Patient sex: M
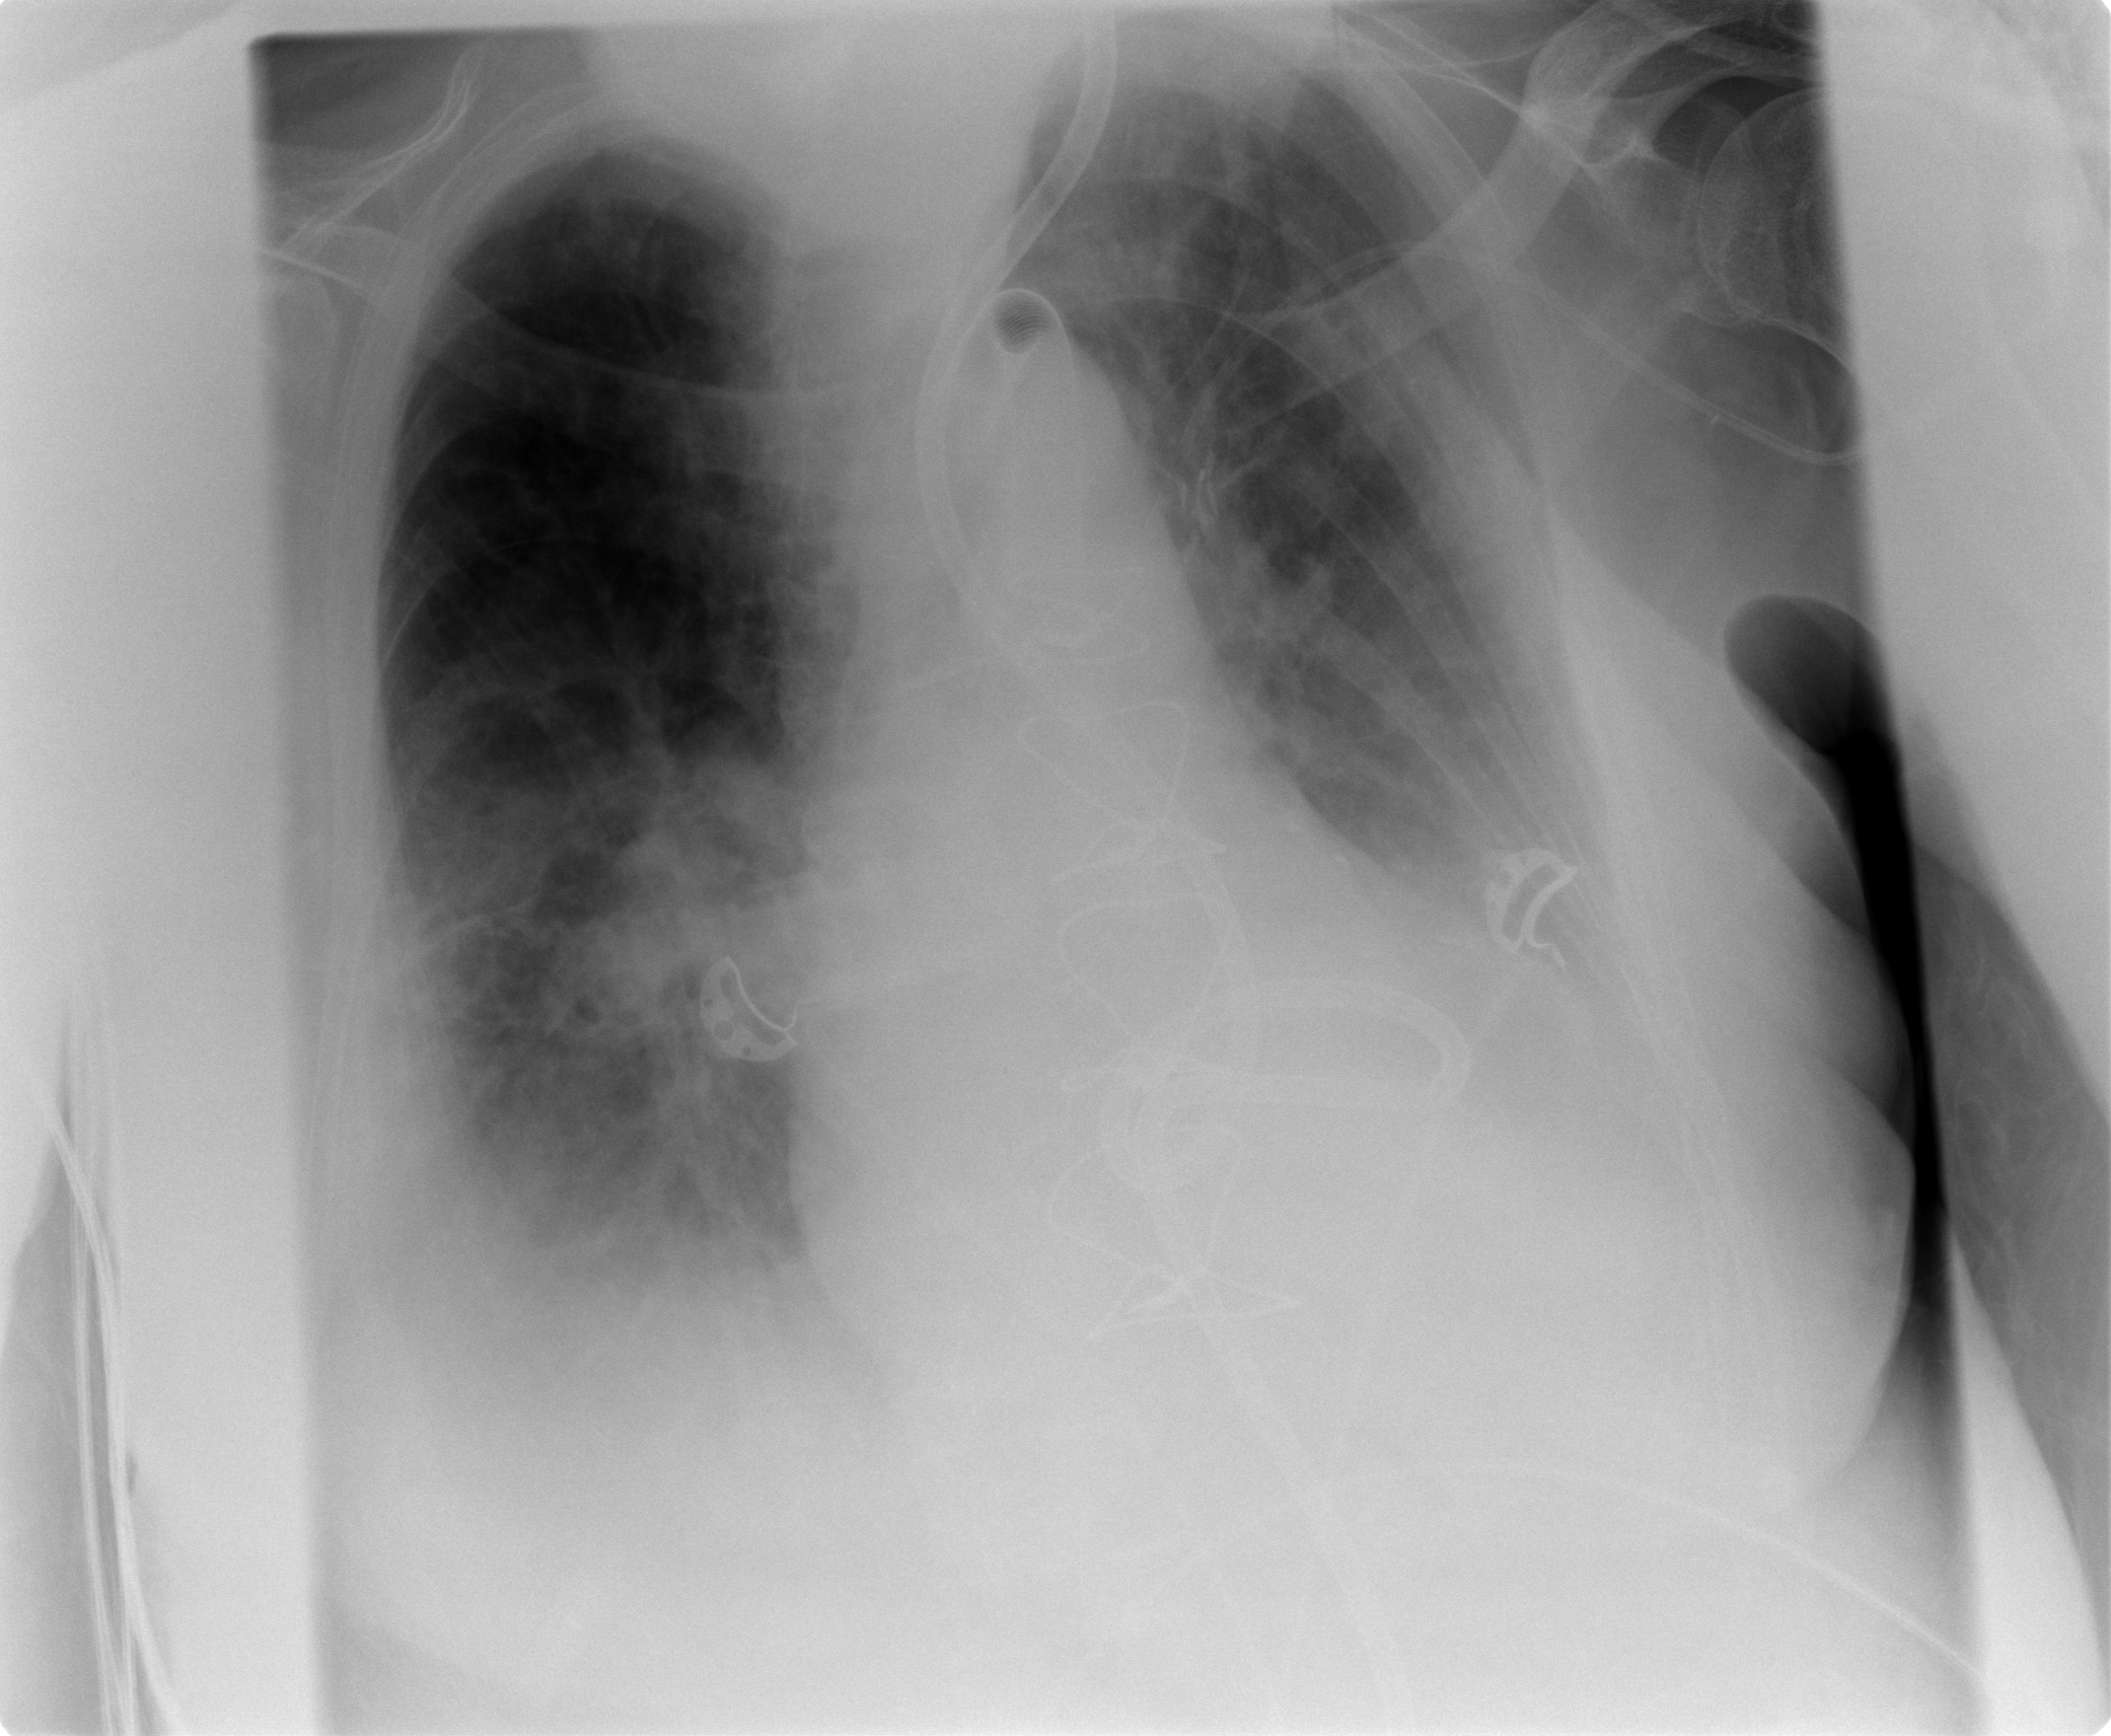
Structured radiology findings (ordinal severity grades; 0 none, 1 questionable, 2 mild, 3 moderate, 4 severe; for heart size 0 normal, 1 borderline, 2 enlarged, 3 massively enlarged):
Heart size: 2
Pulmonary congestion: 2
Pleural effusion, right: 2
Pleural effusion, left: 2
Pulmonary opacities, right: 2
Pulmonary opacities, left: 2
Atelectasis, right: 2
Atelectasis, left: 3